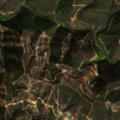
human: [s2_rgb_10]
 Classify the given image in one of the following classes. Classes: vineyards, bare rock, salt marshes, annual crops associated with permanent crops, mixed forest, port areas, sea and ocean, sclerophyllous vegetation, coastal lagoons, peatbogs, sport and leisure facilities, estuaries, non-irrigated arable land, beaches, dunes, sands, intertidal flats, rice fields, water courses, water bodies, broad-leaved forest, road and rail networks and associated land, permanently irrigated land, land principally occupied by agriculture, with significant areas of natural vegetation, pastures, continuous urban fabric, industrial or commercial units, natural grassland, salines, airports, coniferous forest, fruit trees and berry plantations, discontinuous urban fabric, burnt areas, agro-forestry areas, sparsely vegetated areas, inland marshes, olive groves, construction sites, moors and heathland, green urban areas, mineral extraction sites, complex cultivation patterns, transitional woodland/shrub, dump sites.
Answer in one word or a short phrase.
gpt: broad-leaved forest, sclerophyllous vegetation, transitional woodland/shrub